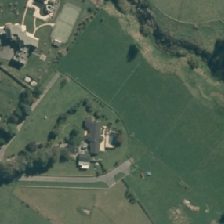
Land cover: urban_build_up